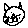
Label: cat